Question: I am working on an XML export for Lotus Notes.
I got the following form field:

Now, I want to read out the field value, using the following formula:
'''
@If(ap_BewerbungEingegangen=@True;@Text(1);@Text(0))
'''
This returns 0 when it should clearly return 1, why is this the case?
Anyone got an idea?
Thank you in advance
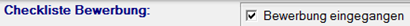
Answer: Notes doesn't save the checkbox's value as boolean. In your case the value might be "Bewerbung eingegangen" if it is checked and "" if not. As you have only one value that can be checked or not, your formula can look like this:
'''
@If(ap_BewerbungEingegangen != ""; "1"; "0")
'''
In general, a checkbox can have several entries and it is possible to define aliases for the values. You can check the field properties in form.